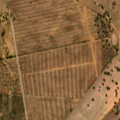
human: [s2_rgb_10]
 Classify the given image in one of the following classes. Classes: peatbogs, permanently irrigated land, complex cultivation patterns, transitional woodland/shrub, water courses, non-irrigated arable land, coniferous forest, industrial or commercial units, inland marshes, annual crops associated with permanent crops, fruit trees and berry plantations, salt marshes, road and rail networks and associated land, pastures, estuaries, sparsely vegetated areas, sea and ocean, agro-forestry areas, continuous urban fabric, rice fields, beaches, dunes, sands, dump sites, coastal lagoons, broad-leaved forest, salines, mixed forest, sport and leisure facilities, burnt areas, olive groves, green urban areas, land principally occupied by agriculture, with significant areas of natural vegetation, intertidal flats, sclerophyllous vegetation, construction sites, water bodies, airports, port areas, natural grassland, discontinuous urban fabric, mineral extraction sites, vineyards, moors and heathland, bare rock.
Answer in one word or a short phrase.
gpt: non-irrigated arable land, agro-forestry areas, transitional woodland/shrub